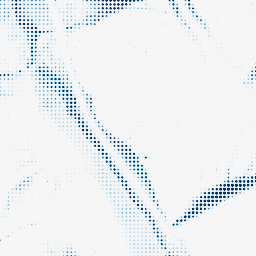
Category: morphological
Decomposition family: morphological_ellipse
Decomposition parameters: operation: closing
width: 30
height: 50
Upsampling method: sinc_blackman
Upsampling parameters: scale: 8
kernel_size: 4
Upsampling scale: 8